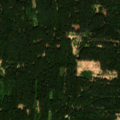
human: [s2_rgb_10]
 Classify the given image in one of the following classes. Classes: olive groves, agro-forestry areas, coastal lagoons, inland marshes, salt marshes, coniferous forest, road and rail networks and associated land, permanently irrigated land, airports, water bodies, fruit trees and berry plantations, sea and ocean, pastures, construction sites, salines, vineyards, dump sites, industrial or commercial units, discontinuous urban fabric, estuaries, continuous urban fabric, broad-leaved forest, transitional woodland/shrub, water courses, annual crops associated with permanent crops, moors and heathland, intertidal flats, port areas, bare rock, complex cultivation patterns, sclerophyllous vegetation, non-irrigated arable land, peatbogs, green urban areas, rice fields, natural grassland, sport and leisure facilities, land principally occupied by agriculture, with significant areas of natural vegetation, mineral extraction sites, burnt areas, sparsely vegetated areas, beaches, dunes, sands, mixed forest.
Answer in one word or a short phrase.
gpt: coniferous forest